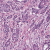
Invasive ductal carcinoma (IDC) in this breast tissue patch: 1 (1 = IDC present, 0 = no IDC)